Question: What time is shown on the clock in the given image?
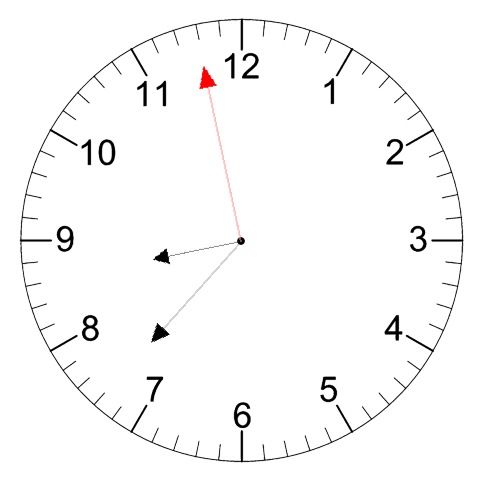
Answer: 08:36:58